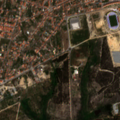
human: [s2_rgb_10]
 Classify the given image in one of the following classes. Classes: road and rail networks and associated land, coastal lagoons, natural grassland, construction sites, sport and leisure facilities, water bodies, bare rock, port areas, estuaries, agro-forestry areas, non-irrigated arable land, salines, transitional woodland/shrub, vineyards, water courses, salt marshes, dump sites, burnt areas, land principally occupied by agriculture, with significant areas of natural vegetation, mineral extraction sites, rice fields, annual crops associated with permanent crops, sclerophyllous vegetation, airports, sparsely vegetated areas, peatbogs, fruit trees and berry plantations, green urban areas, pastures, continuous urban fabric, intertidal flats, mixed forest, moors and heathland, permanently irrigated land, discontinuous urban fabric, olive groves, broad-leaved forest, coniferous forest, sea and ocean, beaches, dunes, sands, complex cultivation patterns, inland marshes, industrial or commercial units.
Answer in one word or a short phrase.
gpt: continuous urban fabric